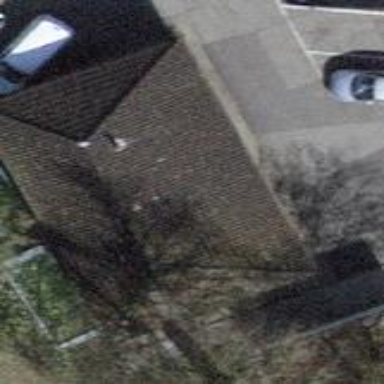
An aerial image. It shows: Service building.